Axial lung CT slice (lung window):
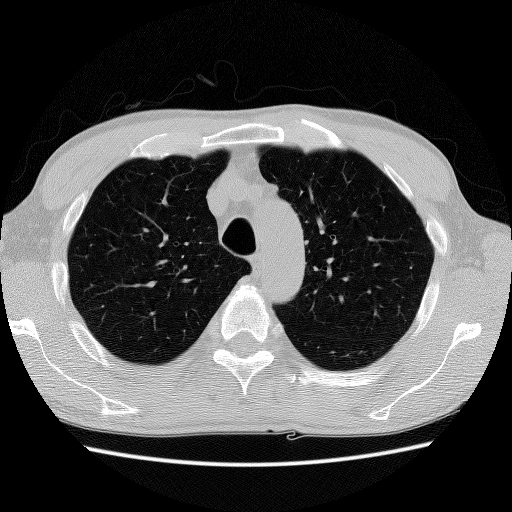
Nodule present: no